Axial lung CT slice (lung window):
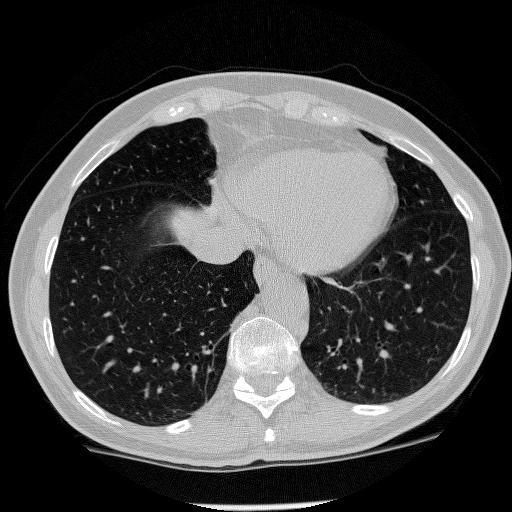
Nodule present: no